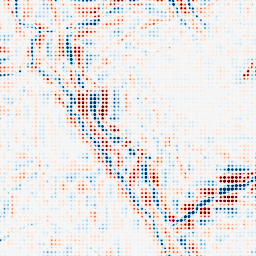
Category: wavelet
Decomposition family: wavelet_reverse_biorthogonal
Decomposition parameters: wavelet: rbio5.5
level: 4
Upsampling method: sinc_hamming
Upsampling parameters: scale: 8
kernel_size: 4
Upsampling scale: 8